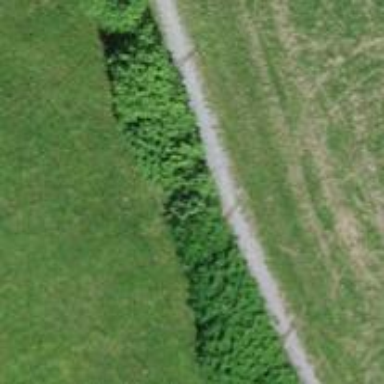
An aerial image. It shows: Unpaved footway.